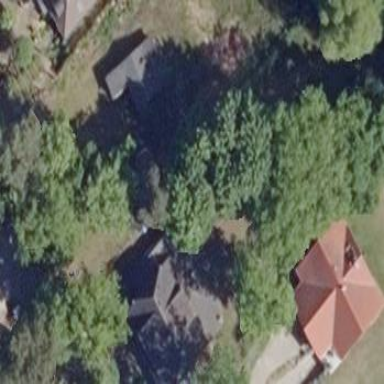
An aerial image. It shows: Detached building with half-hipped roof shape.